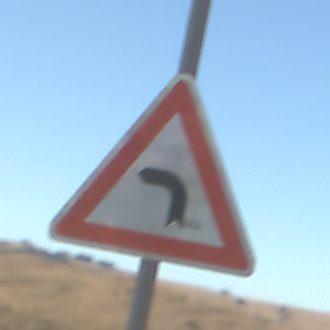
Verkehrszeichen: KurveLinks
Umgebung: Outdoor, Nature
Tageszeit: MorningAfternoon
Wetter: PartlyCloudy
Licht: Natural
Jahreszeit: NotSpecified
Kontrast: HighContrast